Question: I have an SQLite Database in which I am storing images as BLOB using this code
'''
URL url = new URL("http://t0.gstatic.com/images?q=tbn:ANd9GcRsaLl3TGB4W2hJFN_Wh0DNVPQEYGtweNsqvTXVtwE8FXR300-Ut-npgS4");
//open the connection
URLConnection ucon = url.openConnection();
//buffer the download
InputStream is = ucon.getInputStream();
BufferedInputStream bis = new BufferedInputStream(is,128);
ByteArrayBuffer baf = new ByteArrayBuffer(128);
//get the bytes one by one
int current = 0;
while ((current = bis.read()) != -1) {
baf.append((byte) current);
}
mydb = openOrCreateDatabase(DBNAME, Context.MODE_PRIVATE,null);
mydb.execSQL("INSERT INTO " + TABLE + "(IMAGE) VALUES('" + baf.toByteArray() + "')");
mydb.close();
'''
When I try to retrive the image, I am getting the following error
My Select Query is this
'''
mydb = openOrCreateDatabase(DBNAME, Context.MODE_PRIVATE,null);
Cursor allrows = mydb.rawQuery("SELECT * FROM "+ TABLE, null);
if(allrows.getCount() > 0){
allrows.moveToNext();
System.out.println("3333");
ImageView myImage = (ImageView) findViewById(R.id.ImageView01);
byte[] bb = allrows.getBlob(1);
System.out.println("VVV " + bb);
//convert it back to an image
ByteArrayInputStream imageStream = new ByteArrayInputStream(bb);
Bitmap theImage = BitmapFactory.decodeStream(imageStream);
myImage.setImageBitmap(theImage);
//myImage.setBackgroundResource(R.drawable.icon);
System.out.println("3333");
//myImage.setImageBitmap(BitmapFactory.decodeByteArray(bb, 0, bb.length));
}
'''

Please anyone help.
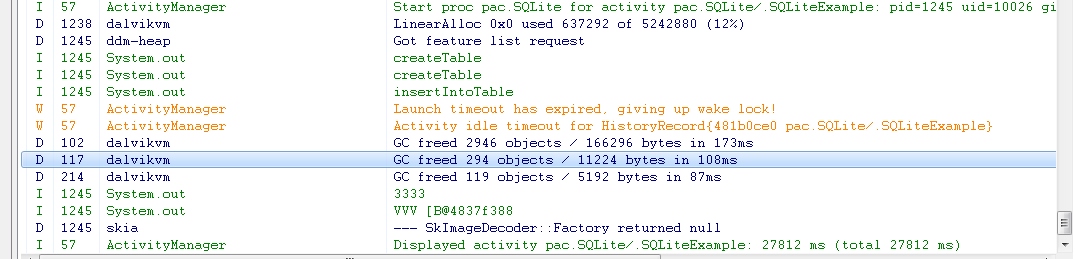
Answer: I use decodeByteArray method
'''
byte[] userPic1Blob = cursor.getBlob(cursor.getColumnIndex(SqlConstans.USER_PIC1_BLOB));
if(userPic1Blob != null && userPic1Blob.length > 0){
Bitmap bm = BitmapFactory.decodeByteArray(userPic1Blob, 0, userPic1Blob.length);
imageView.setImageBitmap(bm);
}
'''